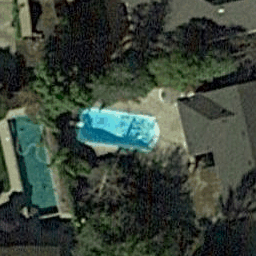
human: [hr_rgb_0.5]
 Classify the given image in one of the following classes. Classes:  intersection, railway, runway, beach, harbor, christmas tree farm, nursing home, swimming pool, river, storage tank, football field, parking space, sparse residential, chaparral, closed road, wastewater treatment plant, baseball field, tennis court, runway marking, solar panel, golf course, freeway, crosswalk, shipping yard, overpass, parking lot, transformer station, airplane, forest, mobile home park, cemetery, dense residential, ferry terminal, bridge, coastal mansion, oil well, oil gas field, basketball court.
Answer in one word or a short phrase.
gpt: swimming pool